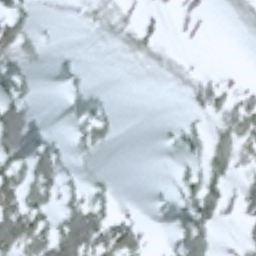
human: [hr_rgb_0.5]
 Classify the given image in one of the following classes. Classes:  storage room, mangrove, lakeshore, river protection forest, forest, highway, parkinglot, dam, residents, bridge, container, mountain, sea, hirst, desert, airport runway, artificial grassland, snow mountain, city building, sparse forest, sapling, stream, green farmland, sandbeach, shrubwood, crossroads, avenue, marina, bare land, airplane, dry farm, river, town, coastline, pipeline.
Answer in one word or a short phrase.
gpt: snow mountain